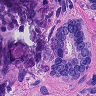
Metastatic tissue present: yes